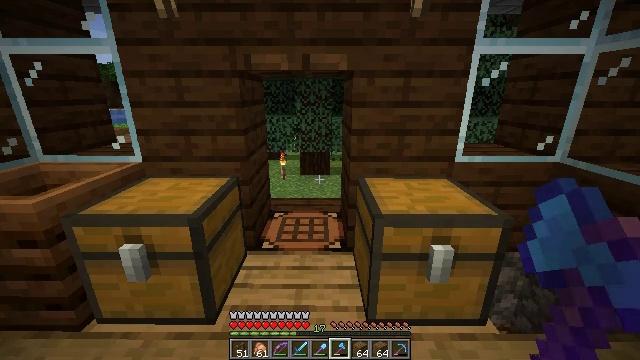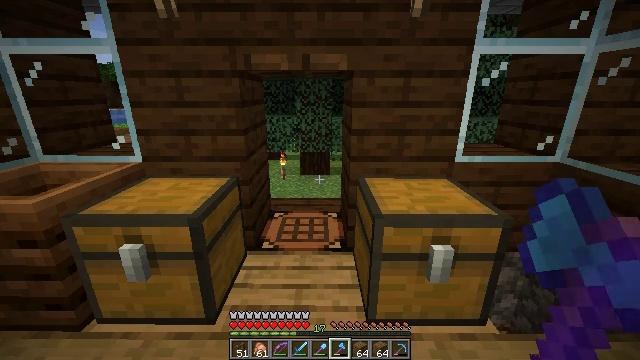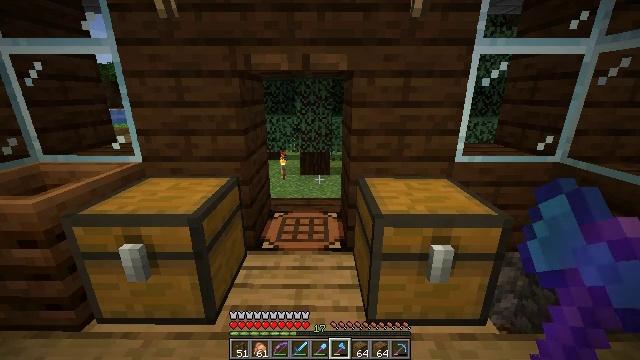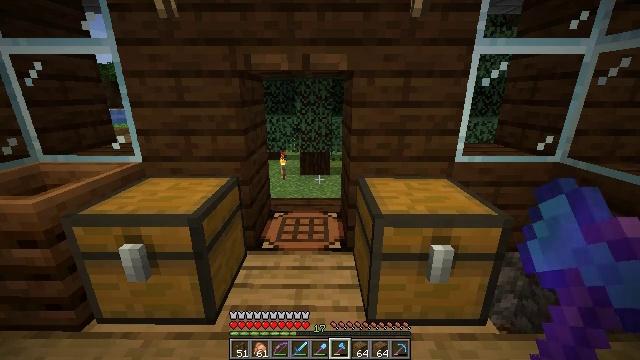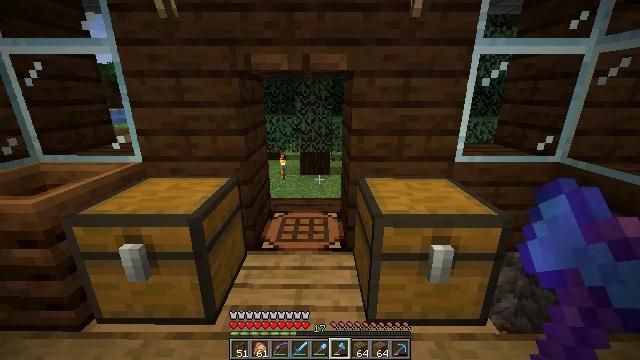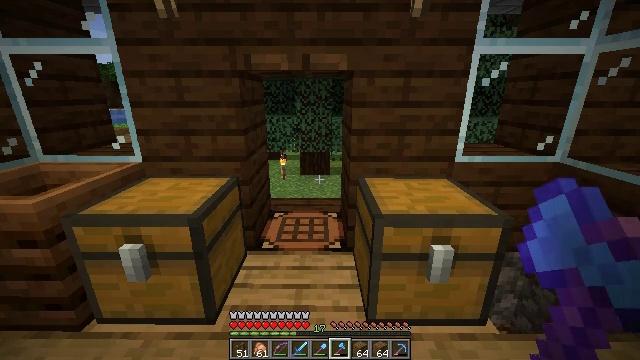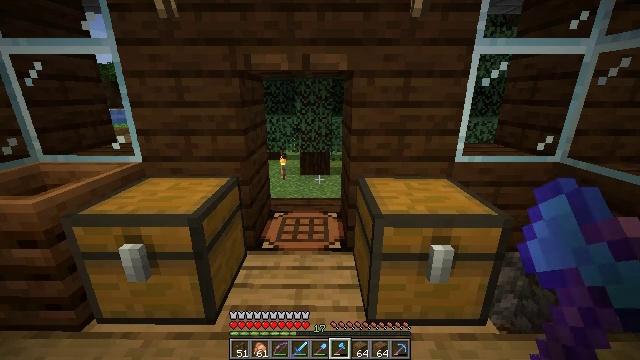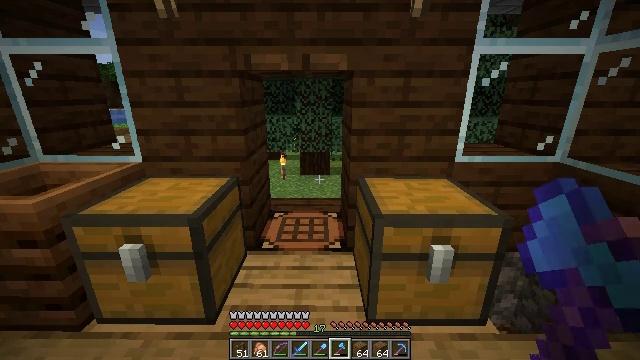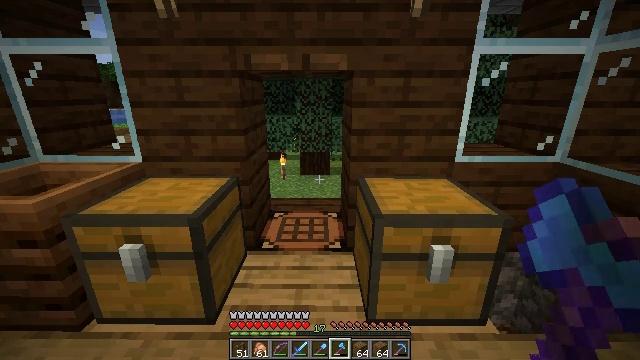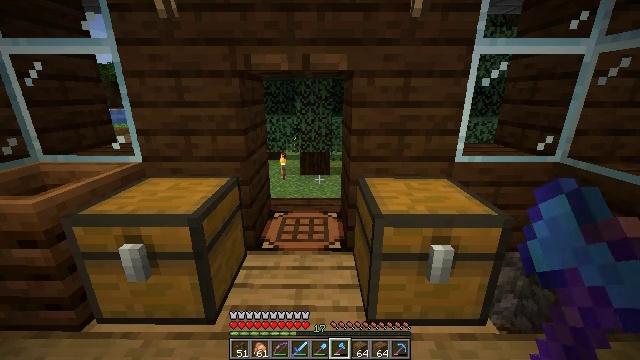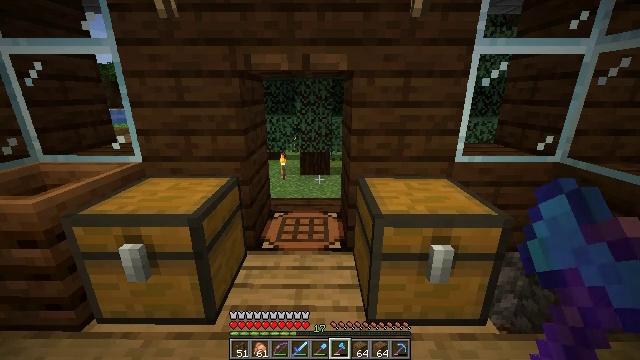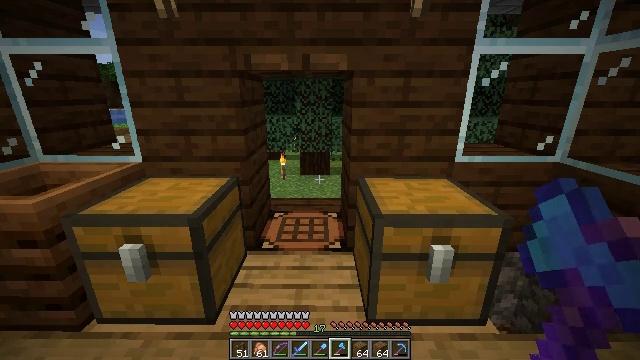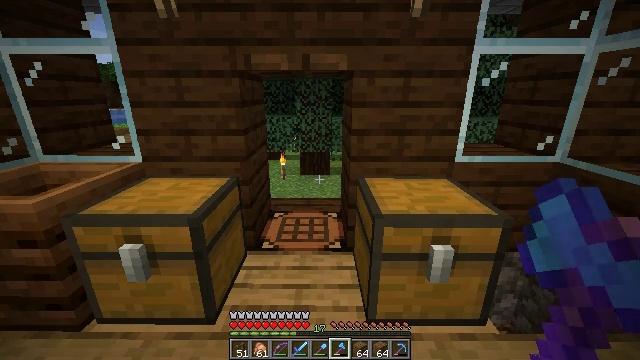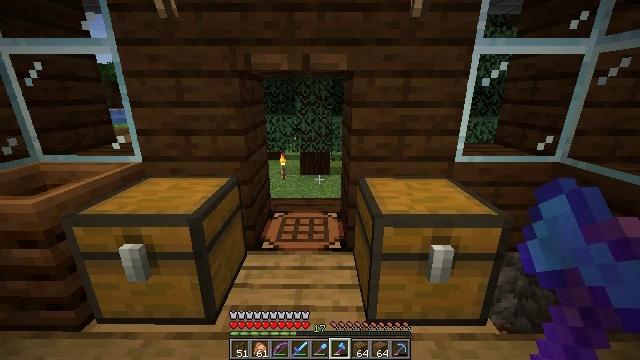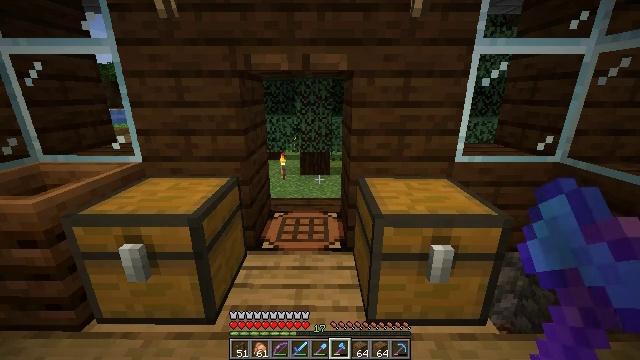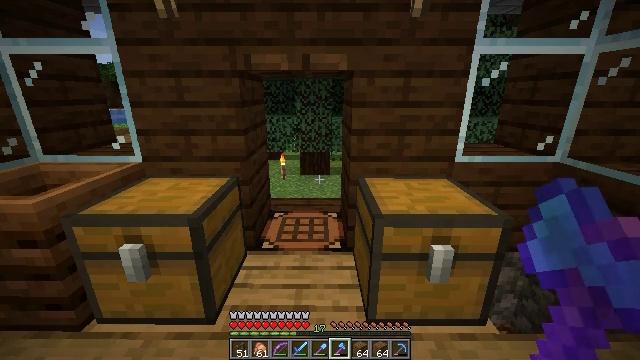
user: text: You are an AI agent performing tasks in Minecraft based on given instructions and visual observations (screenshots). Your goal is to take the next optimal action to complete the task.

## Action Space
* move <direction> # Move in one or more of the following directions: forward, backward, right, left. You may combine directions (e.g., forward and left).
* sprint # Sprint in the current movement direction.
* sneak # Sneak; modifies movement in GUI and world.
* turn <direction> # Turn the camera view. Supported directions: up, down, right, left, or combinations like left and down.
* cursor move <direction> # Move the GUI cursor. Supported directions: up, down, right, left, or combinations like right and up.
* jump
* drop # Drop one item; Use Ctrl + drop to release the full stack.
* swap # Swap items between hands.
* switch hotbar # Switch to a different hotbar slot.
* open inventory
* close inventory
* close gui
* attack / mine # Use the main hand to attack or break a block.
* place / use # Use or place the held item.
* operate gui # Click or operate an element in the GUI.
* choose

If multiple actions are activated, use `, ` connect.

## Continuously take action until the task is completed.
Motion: motion action
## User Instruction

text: Gather spruce fence pieces.
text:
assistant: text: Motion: no_op
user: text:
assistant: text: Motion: no_op
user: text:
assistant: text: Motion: no_op
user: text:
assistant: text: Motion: no_op
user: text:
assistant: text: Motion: no_op
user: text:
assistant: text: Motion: no_op
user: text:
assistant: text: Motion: no_op
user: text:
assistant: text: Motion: no_op
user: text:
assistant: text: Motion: no_op
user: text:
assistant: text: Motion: no_op
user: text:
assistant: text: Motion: no_op
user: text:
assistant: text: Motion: no_op
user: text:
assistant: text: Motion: no_op
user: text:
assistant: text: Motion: no_op
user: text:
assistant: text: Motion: no_op
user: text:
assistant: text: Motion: no_op
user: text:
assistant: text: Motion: no_op
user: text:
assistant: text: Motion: no_op
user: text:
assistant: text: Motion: no_op
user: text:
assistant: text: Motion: no_op
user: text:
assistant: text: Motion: no_op
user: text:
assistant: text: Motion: no_op
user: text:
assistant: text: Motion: no_op
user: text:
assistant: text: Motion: no_op
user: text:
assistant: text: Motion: no_op
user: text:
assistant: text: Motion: no_op
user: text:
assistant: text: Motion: no_op
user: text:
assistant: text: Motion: no_op
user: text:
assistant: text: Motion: no_op
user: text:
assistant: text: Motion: no_op